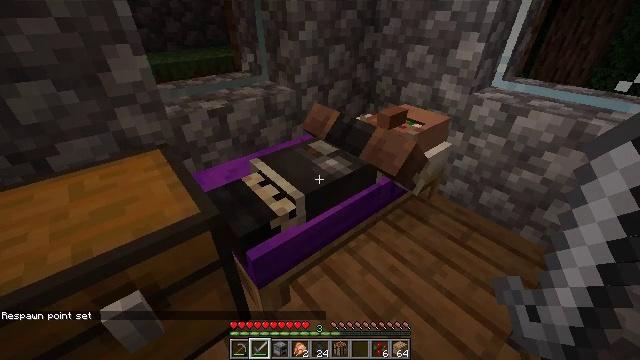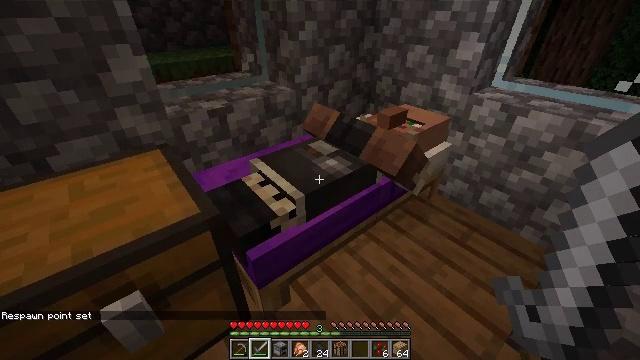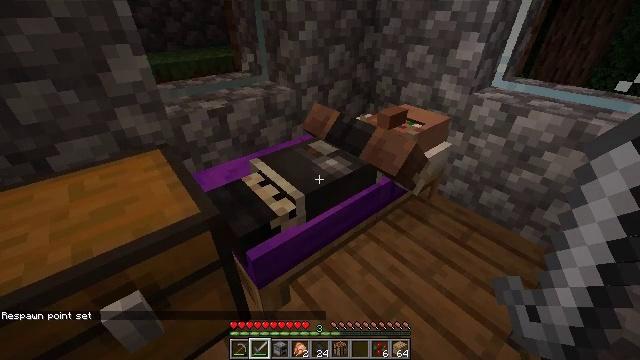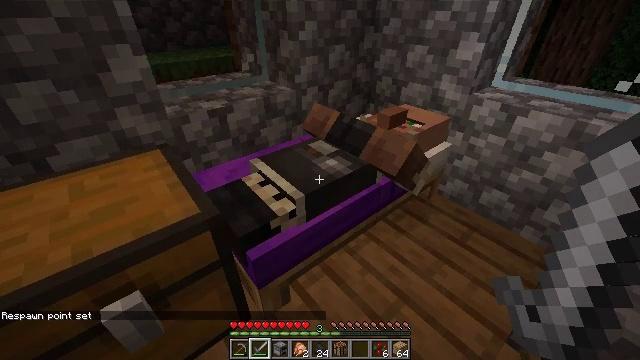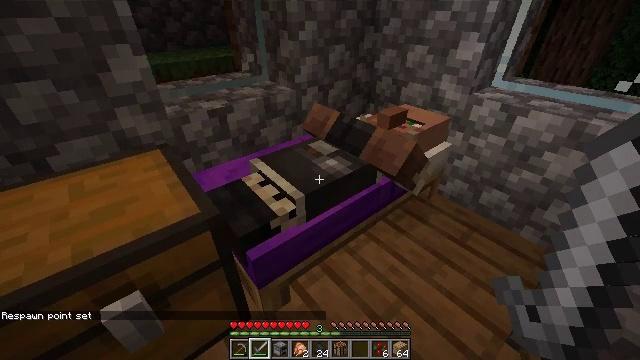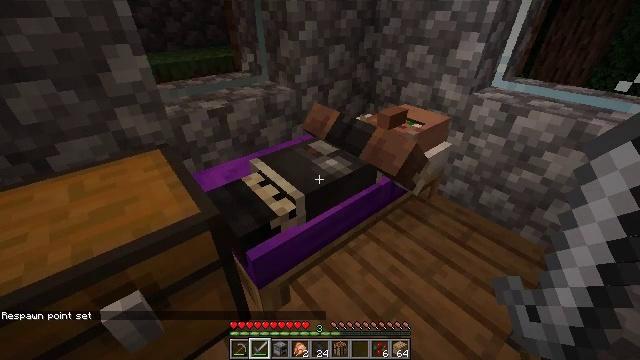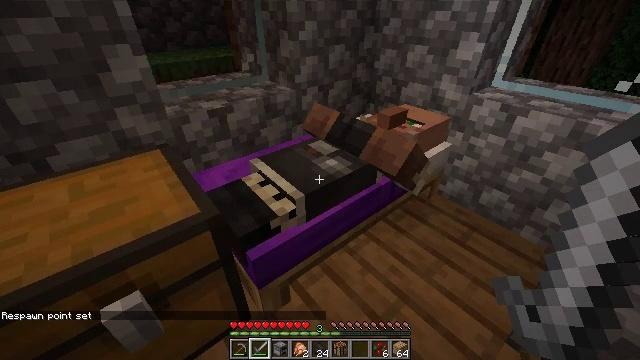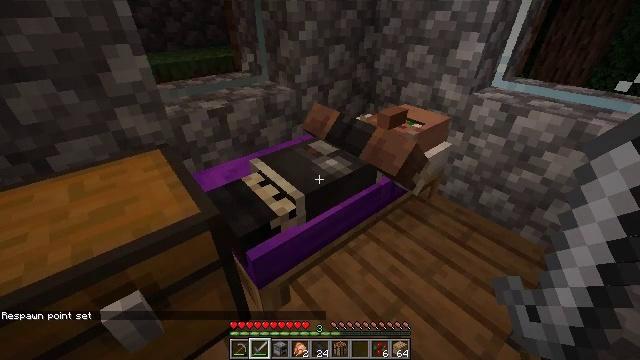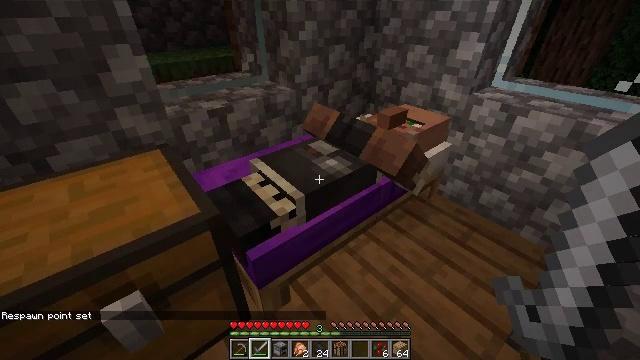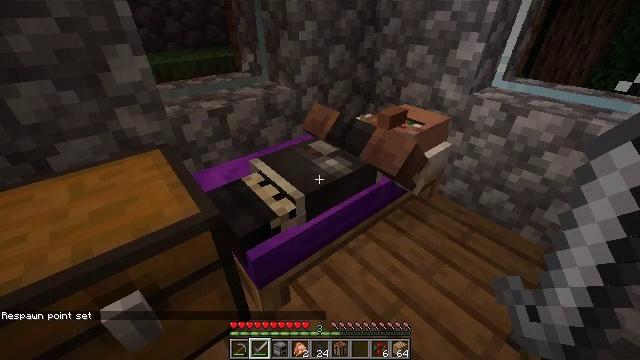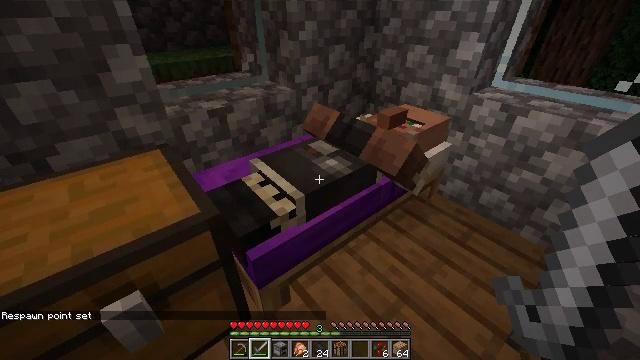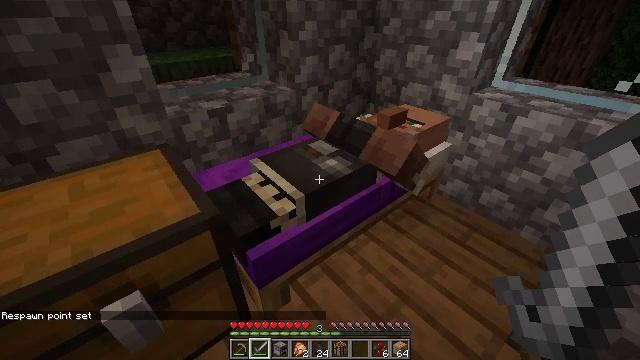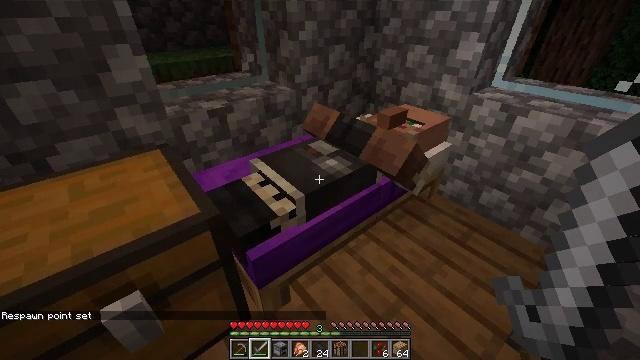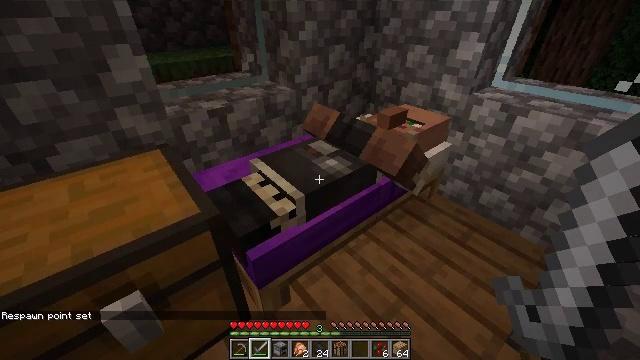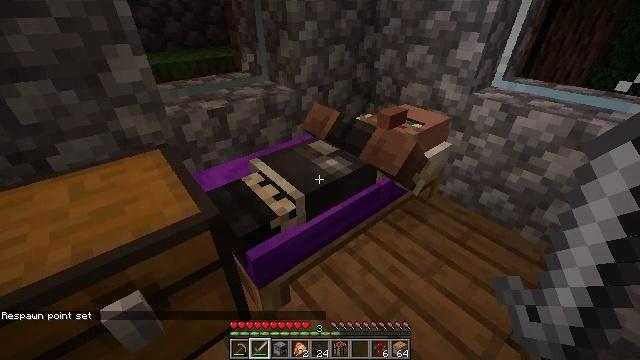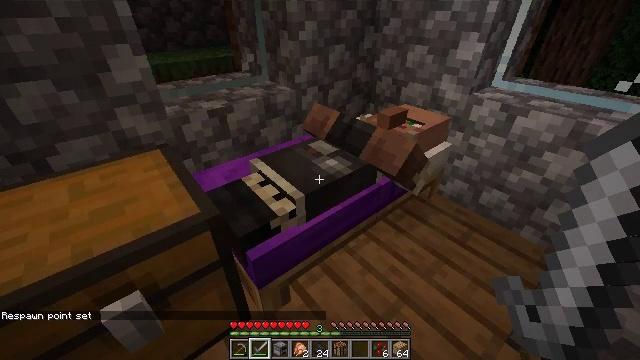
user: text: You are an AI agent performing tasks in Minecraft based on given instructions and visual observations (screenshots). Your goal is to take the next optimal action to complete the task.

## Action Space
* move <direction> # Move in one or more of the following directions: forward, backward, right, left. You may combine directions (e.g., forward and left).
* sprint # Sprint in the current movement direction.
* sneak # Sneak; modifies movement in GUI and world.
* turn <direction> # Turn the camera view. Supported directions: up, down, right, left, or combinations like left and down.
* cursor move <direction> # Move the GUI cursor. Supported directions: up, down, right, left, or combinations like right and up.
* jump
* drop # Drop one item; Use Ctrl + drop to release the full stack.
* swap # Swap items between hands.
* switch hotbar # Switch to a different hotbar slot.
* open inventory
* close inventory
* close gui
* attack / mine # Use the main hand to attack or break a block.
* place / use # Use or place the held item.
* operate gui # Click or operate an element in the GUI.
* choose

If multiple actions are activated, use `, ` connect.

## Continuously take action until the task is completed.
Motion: motion action
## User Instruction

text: Gather birch leaves using hands or shears.
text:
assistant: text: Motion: no_op
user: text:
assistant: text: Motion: no_op
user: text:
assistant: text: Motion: no_op
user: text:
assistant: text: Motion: no_op
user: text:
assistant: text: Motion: no_op
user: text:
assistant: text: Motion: no_op
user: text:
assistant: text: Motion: no_op
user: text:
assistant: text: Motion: no_op
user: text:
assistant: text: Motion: no_op
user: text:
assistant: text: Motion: no_op
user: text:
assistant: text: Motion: no_op
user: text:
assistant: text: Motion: no_op
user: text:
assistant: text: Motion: no_op
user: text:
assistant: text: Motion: no_op
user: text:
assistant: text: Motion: no_op
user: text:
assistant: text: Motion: no_op
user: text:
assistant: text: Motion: no_op
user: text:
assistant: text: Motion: no_op
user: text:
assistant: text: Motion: no_op
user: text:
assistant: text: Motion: no_op
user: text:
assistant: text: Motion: no_op
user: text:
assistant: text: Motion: no_op
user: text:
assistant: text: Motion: no_op
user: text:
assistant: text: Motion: no_op
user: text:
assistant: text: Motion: no_op
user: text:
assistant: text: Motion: no_op
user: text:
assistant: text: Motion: no_op
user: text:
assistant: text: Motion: no_op
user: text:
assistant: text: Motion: no_op
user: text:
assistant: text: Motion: no_op